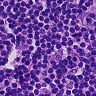
Metastatic tissue present: no